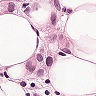
Metastatic tissue present: yes